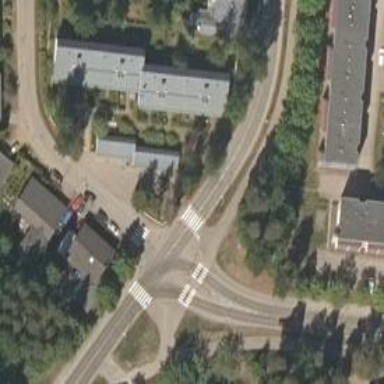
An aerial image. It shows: Zebra crossing on the road.